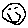
Label: smiley face